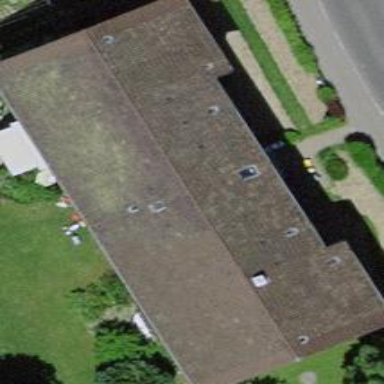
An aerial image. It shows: Apartments building with gabled roof made of roof tiles. The roof orientation is along the building.